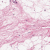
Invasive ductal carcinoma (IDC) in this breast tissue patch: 0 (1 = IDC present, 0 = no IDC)